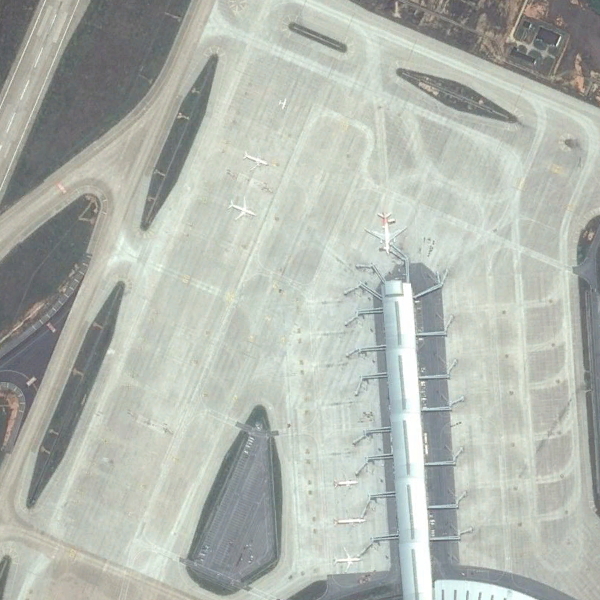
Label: Airport